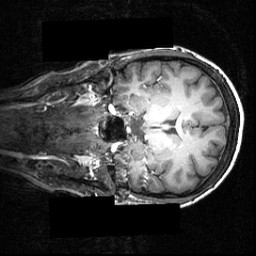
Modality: T1w
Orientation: coronal
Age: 24
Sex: female
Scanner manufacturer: siemens
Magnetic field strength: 3.951 T
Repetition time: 1.5 s
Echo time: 0.00335 s